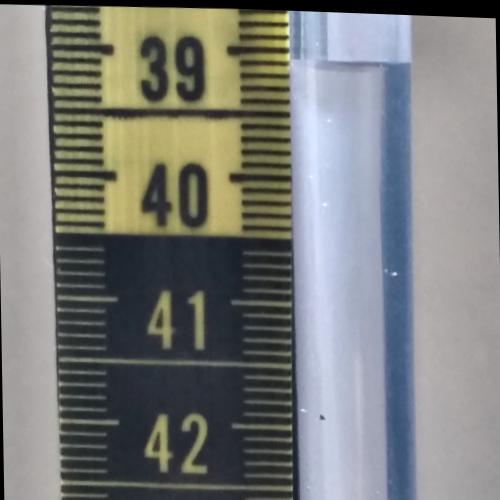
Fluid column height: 39.1 cm